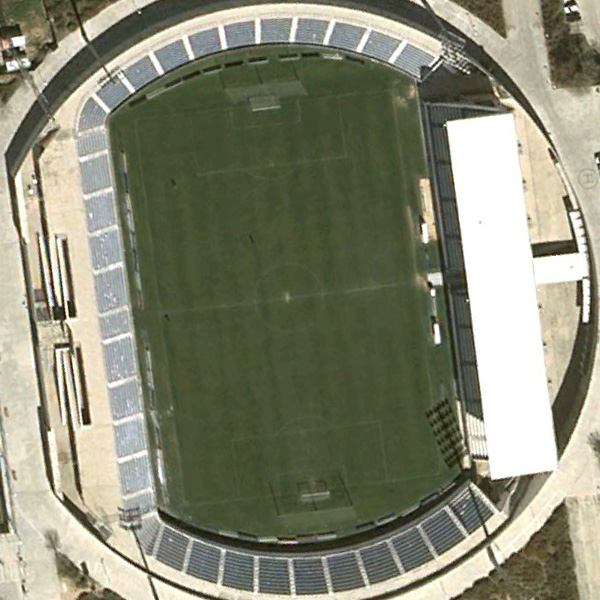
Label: Stadium